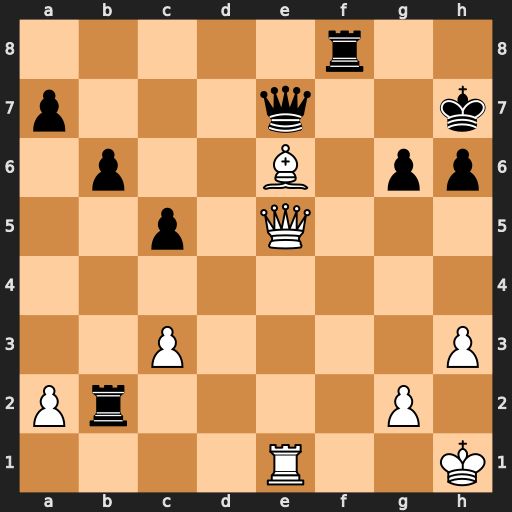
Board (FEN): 5r2/p3q2k/1p2B1pp/2p1Q3/8/2P4P/Pr4P1/4R2K
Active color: w
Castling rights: -
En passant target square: -
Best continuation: Bg8+ Kxg8 Qxe7